Field crop: maize
Growth stage: 2
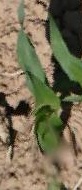
Species: maize